Question: I set up ABS with a simple Android project and can't find out why no single part of the action bar shows up on 2.3.3 (left), but works perfectly on 4.0 (right: title, tabs and menu).

What I did:
- - 'android:theme="@style/Theme.Sherlock"''<application>'- '<uses-sdk android:minSdkVersion="7" android:targetSdkVersion="15" />'- - -
Note: I have to use static attachment so I cannot extend one of the 'Sherlock*' classes.
Source code:
'''
package de.andidog.testthesherlock;
import android.app.Activity;
import android.content.pm.ActivityInfo;
import android.os.Bundle;
import android.support.v4.app.FragmentTransaction;
import android.util.Log;
import com.actionbarsherlock.ActionBarSherlock;
import com.actionbarsherlock.ActionBarSherlock.OnCreateOptionsMenuListener;
import com.actionbarsherlock.app.ActionBar;
import com.actionbarsherlock.app.ActionBar.Tab;
import com.actionbarsherlock.view.Menu;
import com.actionbarsherlock.view.MenuItem;
public class TestTheSherlockActivity extends Activity implements ActionBar.TabListener, OnCreateOptionsMenuListener
{
protected ActionBarSherlock sherlock = ActionBarSherlock.wrap(this);
@Override
public void onCreate(Bundle savedInstanceState)
{
super.onCreate(savedInstanceState);
sherlock.setUiOptions(ActivityInfo.UIOPTION_SPLIT_ACTION_BAR_WHEN_NARROW);
showTabsNav();
// TODO: check order of these statements
sherlock.setContentView(R.layout.main);
setContentView(R.layout.main);
}
private void showTabsNav()
{
final ActionBar ab = sherlock.getActionBar();
ab.setDisplayUseLogoEnabled(true);
for(int i = 0; i < 5; ++i)
ab.addTab(ab.newTab().setIcon(R.drawable.ic_launcher).setTabListener(this));
ab.setDisplayShowHomeEnabled(true);
ab.setDisplayShowTitleEnabled(true);
ab.setNavigationMode(ActionBar.NAVIGATION_MODE_TABS);
}
@Override
public boolean onCreateOptionsMenu(android.view.Menu menu)
{
return sherlock.dispatchCreateOptionsMenu(menu);
}
@Override
public boolean onCreateOptionsMenu(Menu menu)
{
menu.add("Refresh").setIcon(android.R.drawable.ic_menu_rotate).setShowAsAction(MenuItem.SHOW_AS_ACTION_IF_ROOM);
return true;
}
@Override
public void onTabReselected(Tab tab, FragmentTransaction ft)
{
Log.d("TestTheSherlockActivity", "TAB RESELECTED");
}
@Override
public void onTabSelected(Tab tab, android.support.v4.app.FragmentTransaction ft)
{
Log.d("TestTheSherlockActivity", "TAB CLICKED");
}
@Override
public void onTabUnselected(Tab tab, FragmentTransaction ft)
{
Log.d("TestTheSherlockActivity", "TAB UNSELECTED");
}
}
'''
My 'AndroidManifest.xml':
'''
<?xml version="1.0" encoding="utf-8"?>
<manifest xmlns:android="http://schemas.android.com/apk/res/android"
package="de.andidog.testthesherlock"
android:versionCode="1"
android:versionName="1.0" >
<uses-sdk
android:minSdkVersion="7"
android:targetSdkVersion="15" />
<application
android:icon="@drawable/ic_launcher"
android:label="@string/app_name"
android:theme="@style/Theme.Sherlock" >
<activity
android:name=".TestTheSherlockActivity"
android:label="@string/app_name" >
<intent-filter>
<action android:name="android.intent.action.MAIN" />
<category android:name="android.intent.category.LAUNCHER" />
</intent-filter>
</activity>
</application>
</manifest>
'''
How do I get this to work on 2.x?
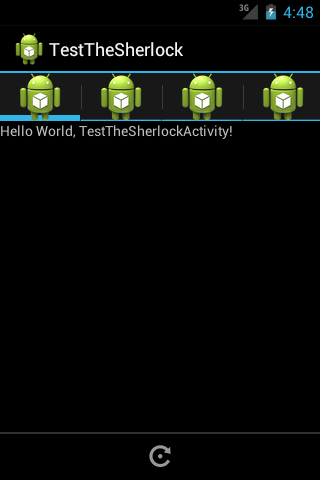
Answer: Remove the second 'setContentView' call, this is overwriting the layout inflated by ABS.
You should only be using the static attachment technique if you require extending from a non-Android base class. Otherwise it's much easier to extend from 'SherlockActivity' (or any of the others).